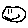
Label: smiley face